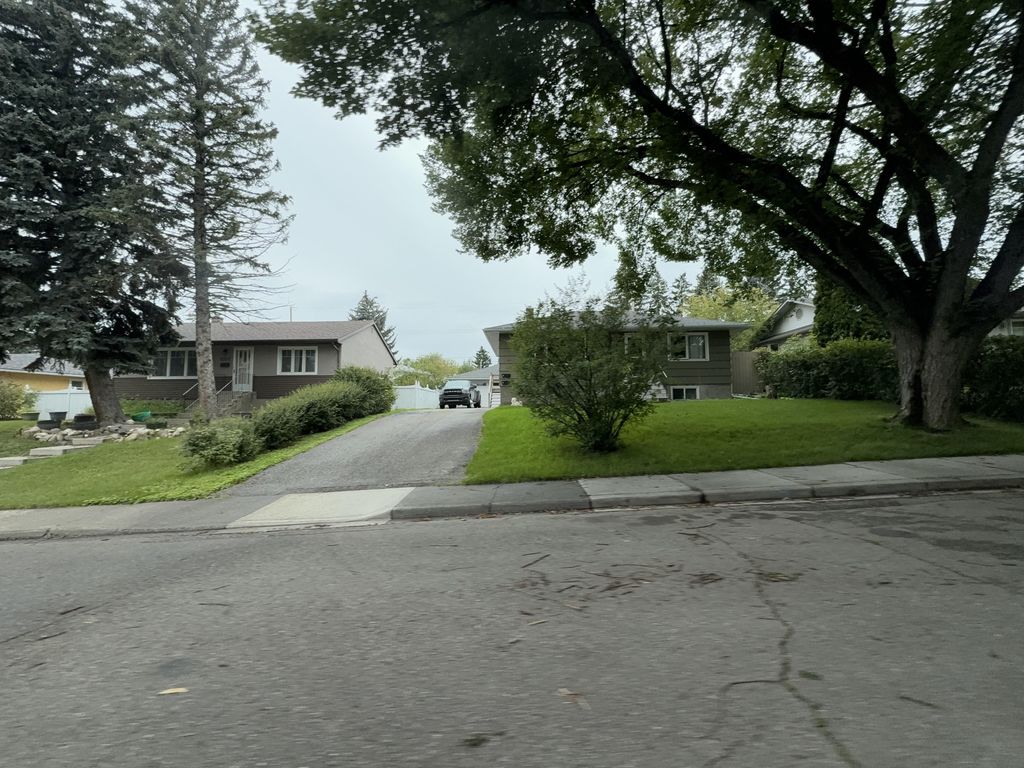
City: calgary